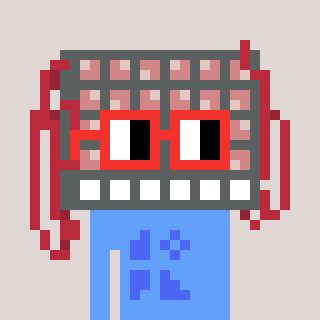
a pixel art character with square red glasses, a turing-shaped head and a blue-colored body on a warm background